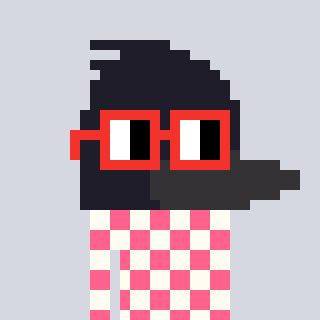
a pixel art character with square red glasses, a raven-shaped head and a grayscale-colored body on a cool background